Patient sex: M
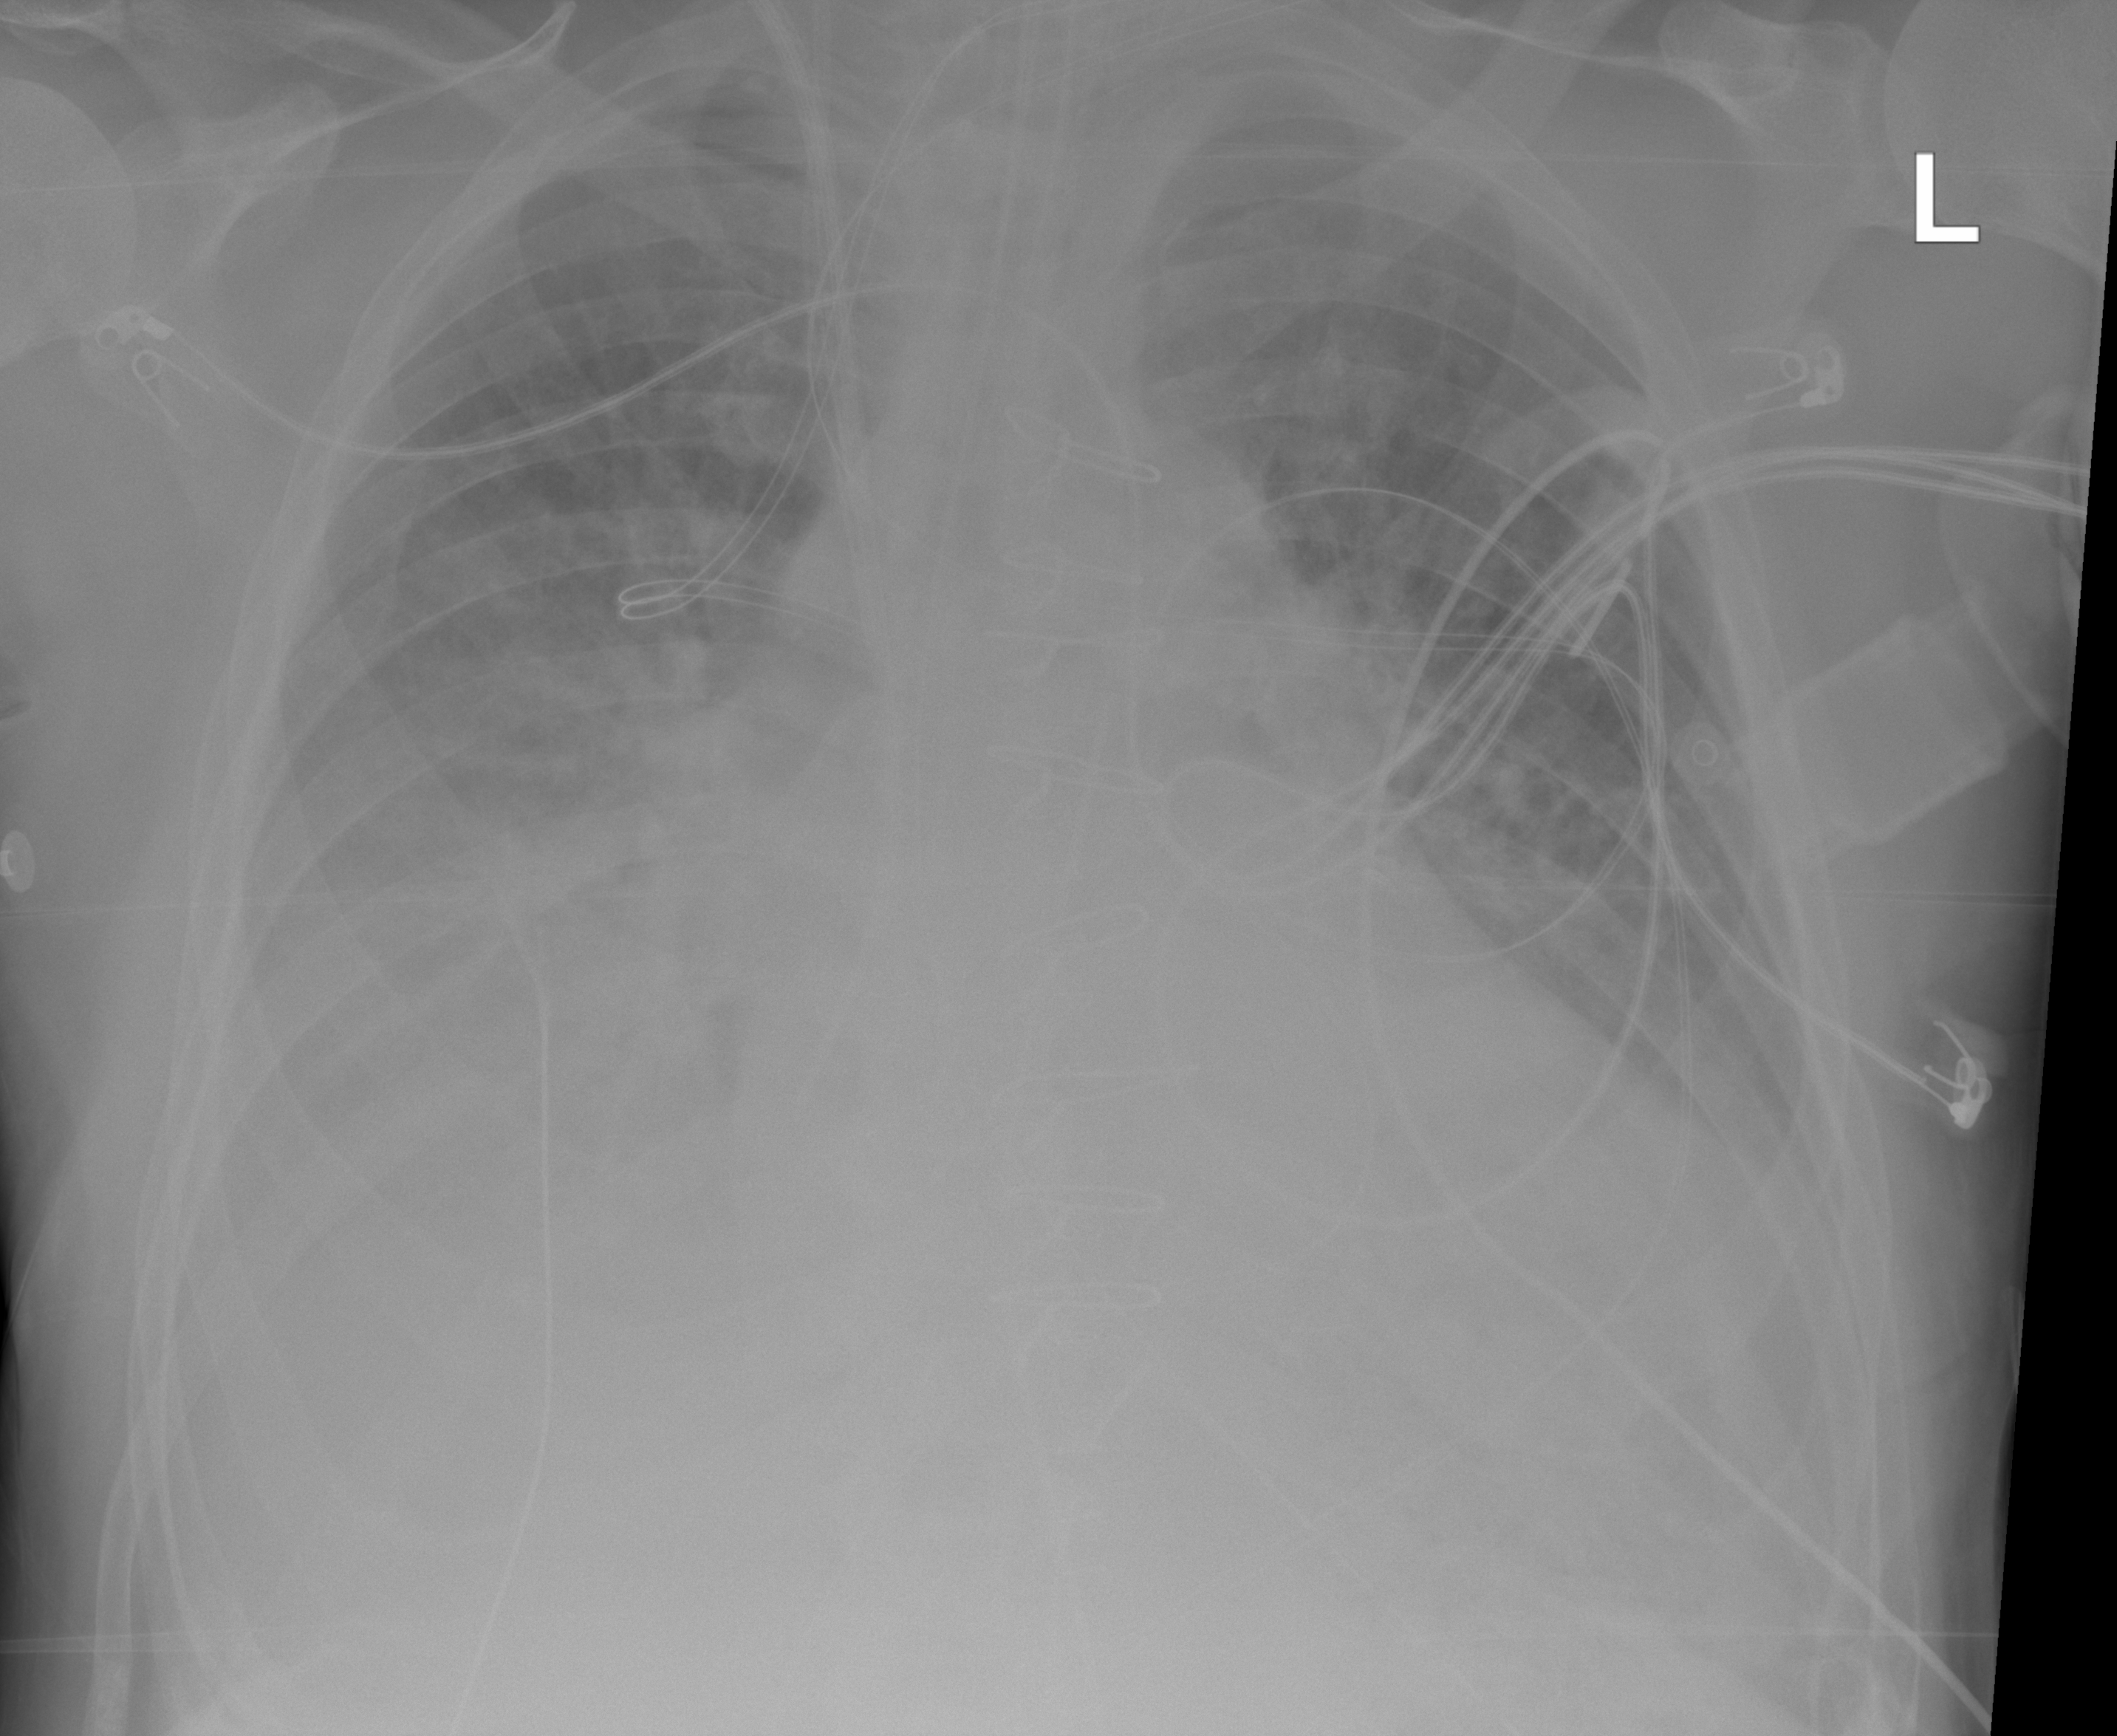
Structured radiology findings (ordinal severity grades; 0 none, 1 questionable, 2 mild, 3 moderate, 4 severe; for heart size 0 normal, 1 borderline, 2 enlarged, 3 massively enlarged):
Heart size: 2
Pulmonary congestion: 2
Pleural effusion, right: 3
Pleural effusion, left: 2
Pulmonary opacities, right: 3
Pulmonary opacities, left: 3
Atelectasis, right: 0
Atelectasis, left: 0